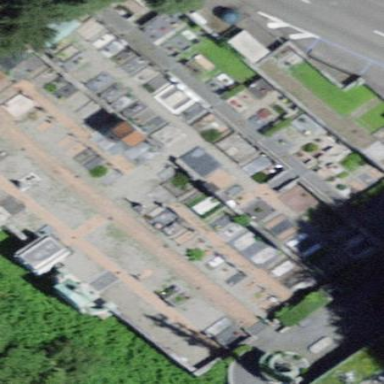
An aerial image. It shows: Cemetery.